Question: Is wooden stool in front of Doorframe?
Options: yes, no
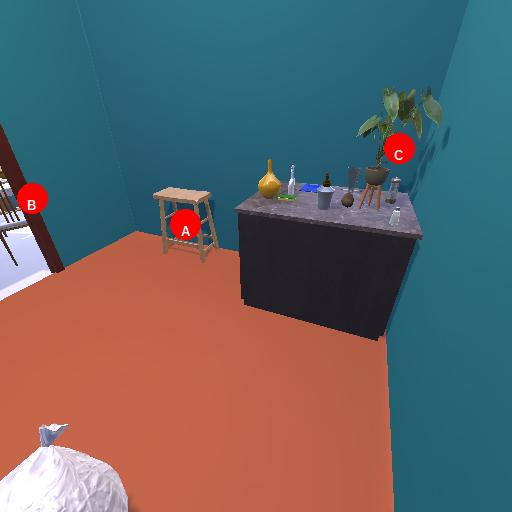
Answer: yes